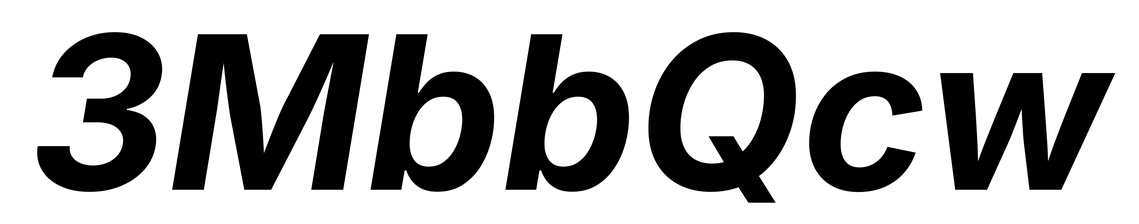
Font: Inter-Italic_Bold_Italic